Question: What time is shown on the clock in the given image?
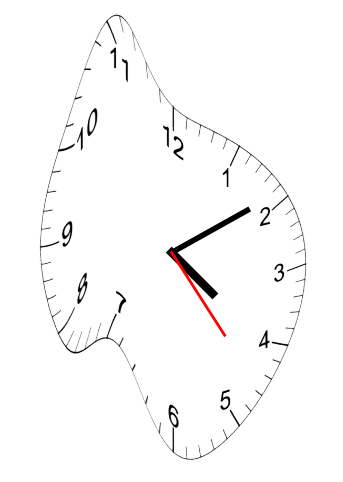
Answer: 04:09:23